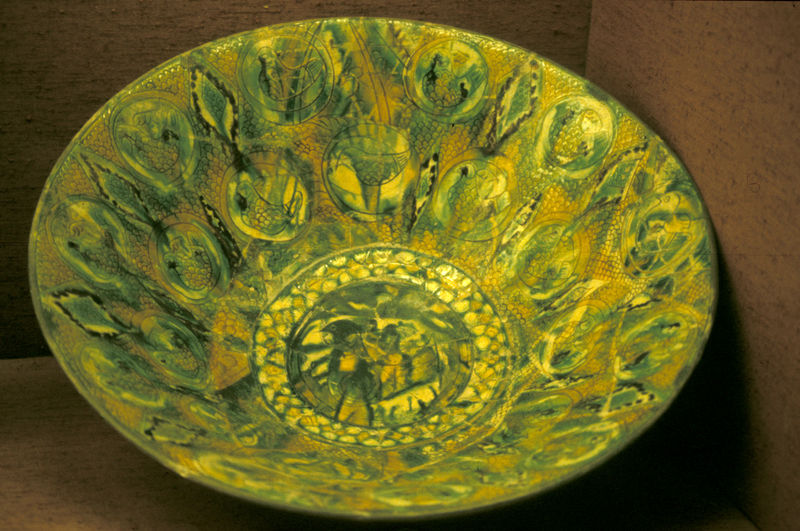
Titel: Keramik
Künstler: unbekannt
Standort: Paris
Institution: Louvre
Schlagwörter: baum, blau, blätter, mann, schatten, vogel, wasser, bäume, gelb, grün, ocker, sitzen, blumen, braun, bunt, frau, licht, schmuck, schwarz, blüten, tier, tiere, muster, ornament, wand, band, federn, gefieder, schale, schüssel, teller, spiegel, vögel, boden, figur, gold, kind, pflanze, pflanzen, kreis, pferd, rund, schuppen, früchte, keramik, stillleben, ton, spanien, ecke, fahne, hellgrün, rand, figuren, dekor, floral, ornamente, verzierung, reflexion, bemalt, flucht, foto, fotografie, photographie, punkte, gemustert, stütze, gefäß, antike, porzellan, orient, orientalisch, symmetrisch, kreise, pfau, mosaik, kranz, ritter, fries, fisch, geflochten, antik, griechisch, grünlich, leuchtend, golden, porzelan, bemalung, mittelfeld, tellerrand, ornamentik, eule, fotographie, stier, kunsthandwerk, objekt, punziert, waben, design, glasur, geometrie, islam, gebrannt, motive, getöpfert, gewölbt, medaillons, kermaik, medallions, kreamik, emailliert, liecht, gro´ß, schale gold, kreuse